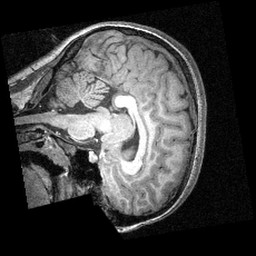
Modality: T1w
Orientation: sagittal
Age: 16
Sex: female